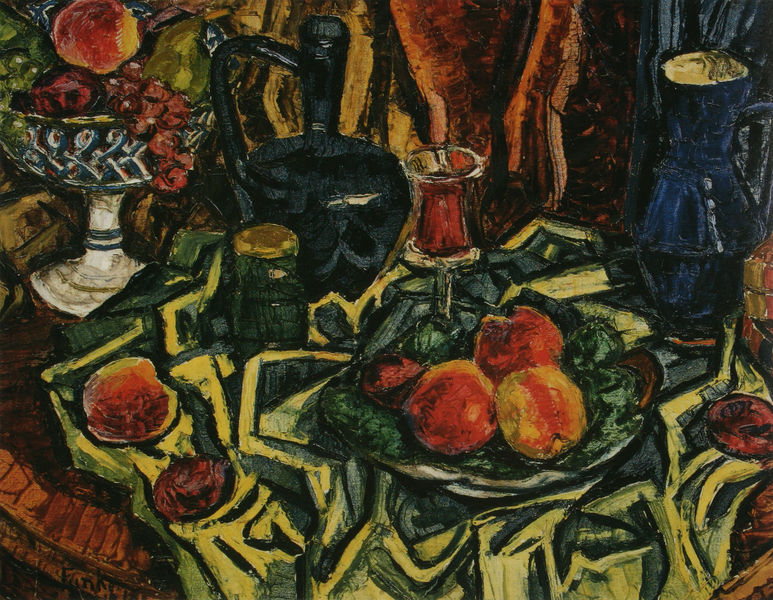
Titel: Pfirsichstillleben
Künstler: Helene Funke
Standort: Wien
Institution: Österreichische Galerie
Schlagwörter: blau, weiß, cezanne, gelb, grün, glas, orange, tisch, obst, rot, expressionismus, muster, wand, schale, schüssel, tischdecke, früchte, kanne, krug, stilleben, trauben, apfel, äpfel, modern, wein, tapete, kerze, tasse, vasen, birne, becher, erdbeeren, weinglas, pfirsiche, pflaume, cesanne, komplimentär, rotgrün